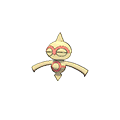
Pok\u00e9mon: baltoy